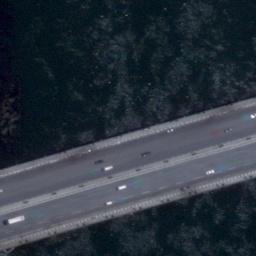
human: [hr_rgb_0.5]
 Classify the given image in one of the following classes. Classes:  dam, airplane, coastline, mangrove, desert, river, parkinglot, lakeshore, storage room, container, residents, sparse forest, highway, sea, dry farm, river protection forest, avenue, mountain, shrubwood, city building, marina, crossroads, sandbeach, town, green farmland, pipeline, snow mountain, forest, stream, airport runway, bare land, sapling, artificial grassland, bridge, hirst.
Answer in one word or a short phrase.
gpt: bridge